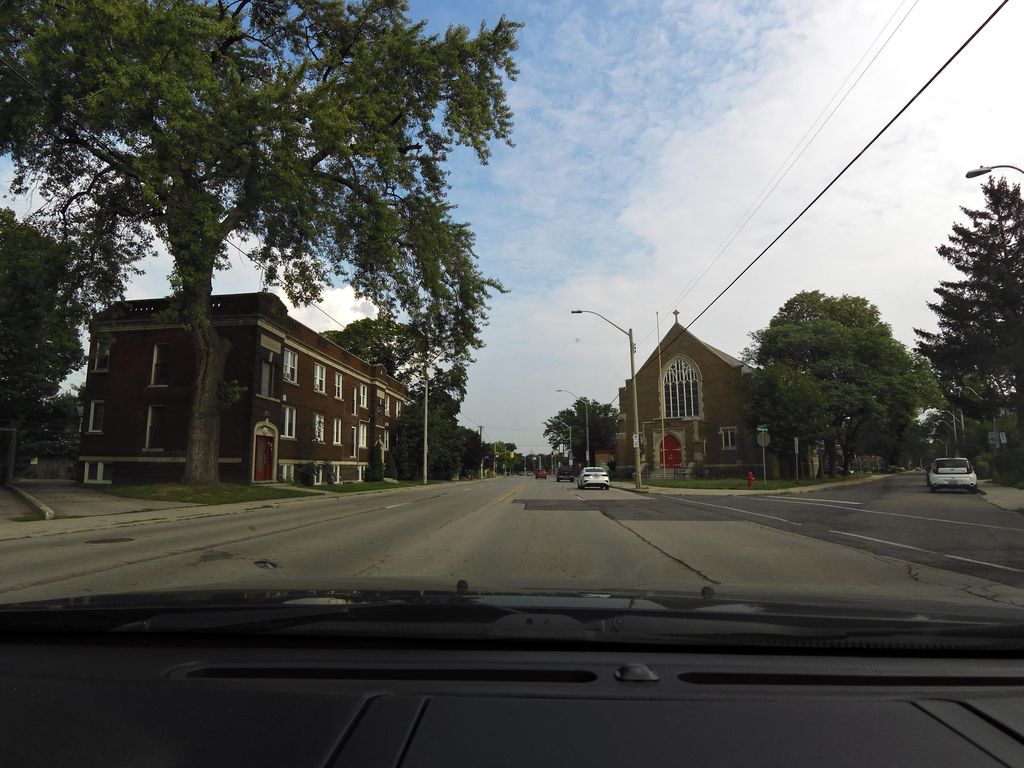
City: hamilton